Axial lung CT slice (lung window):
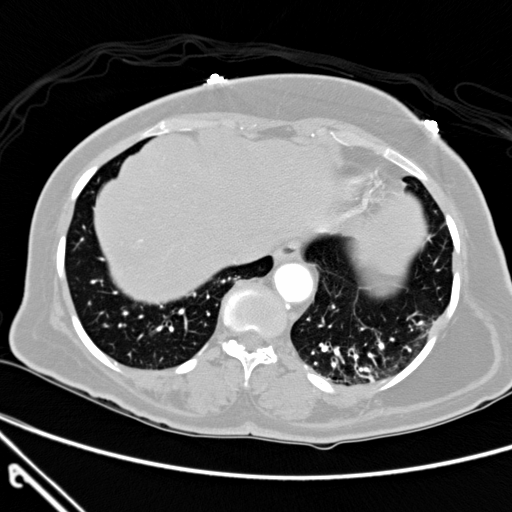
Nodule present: no